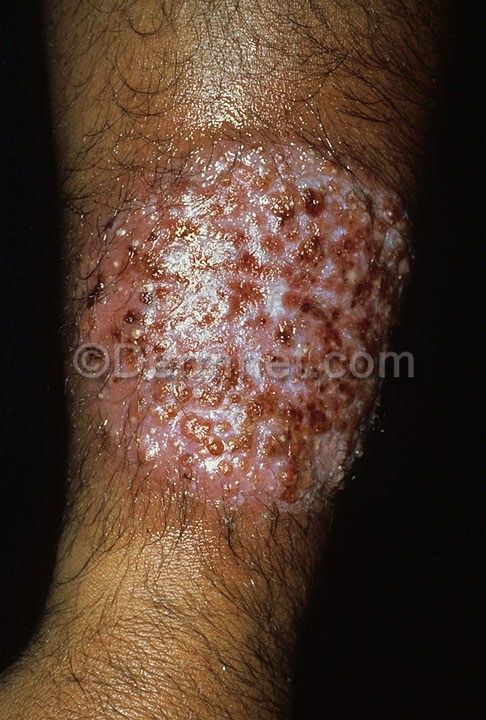
Disease: Tinea Ringworm Candidiasis and other Fungal Infections